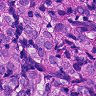
Metastatic tissue present: yes